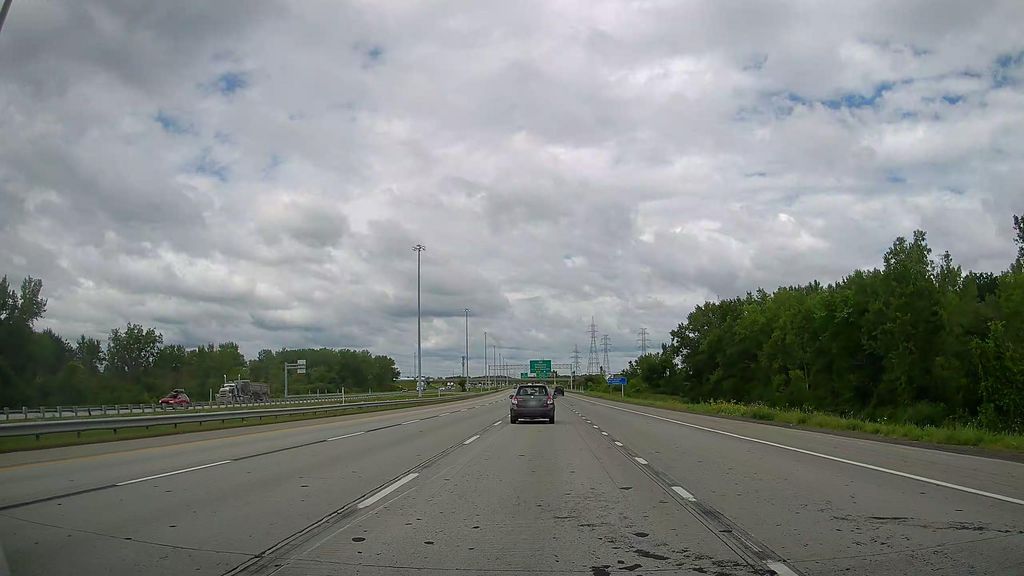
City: montreal